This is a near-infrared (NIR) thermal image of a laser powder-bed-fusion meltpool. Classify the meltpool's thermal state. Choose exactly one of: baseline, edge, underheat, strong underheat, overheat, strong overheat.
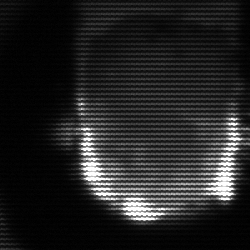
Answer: baseline